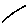
Label: line